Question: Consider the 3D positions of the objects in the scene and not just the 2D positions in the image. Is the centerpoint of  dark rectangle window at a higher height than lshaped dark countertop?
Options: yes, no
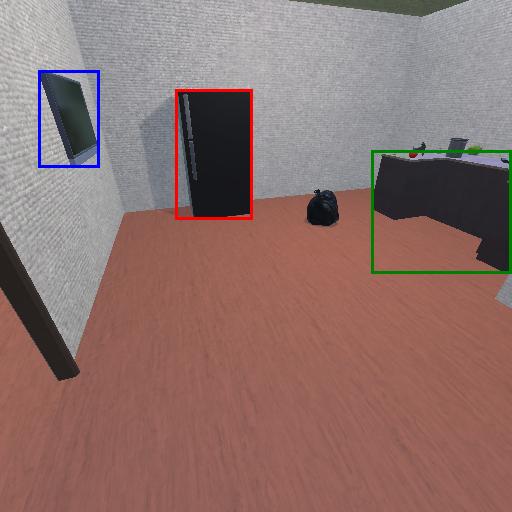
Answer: yes